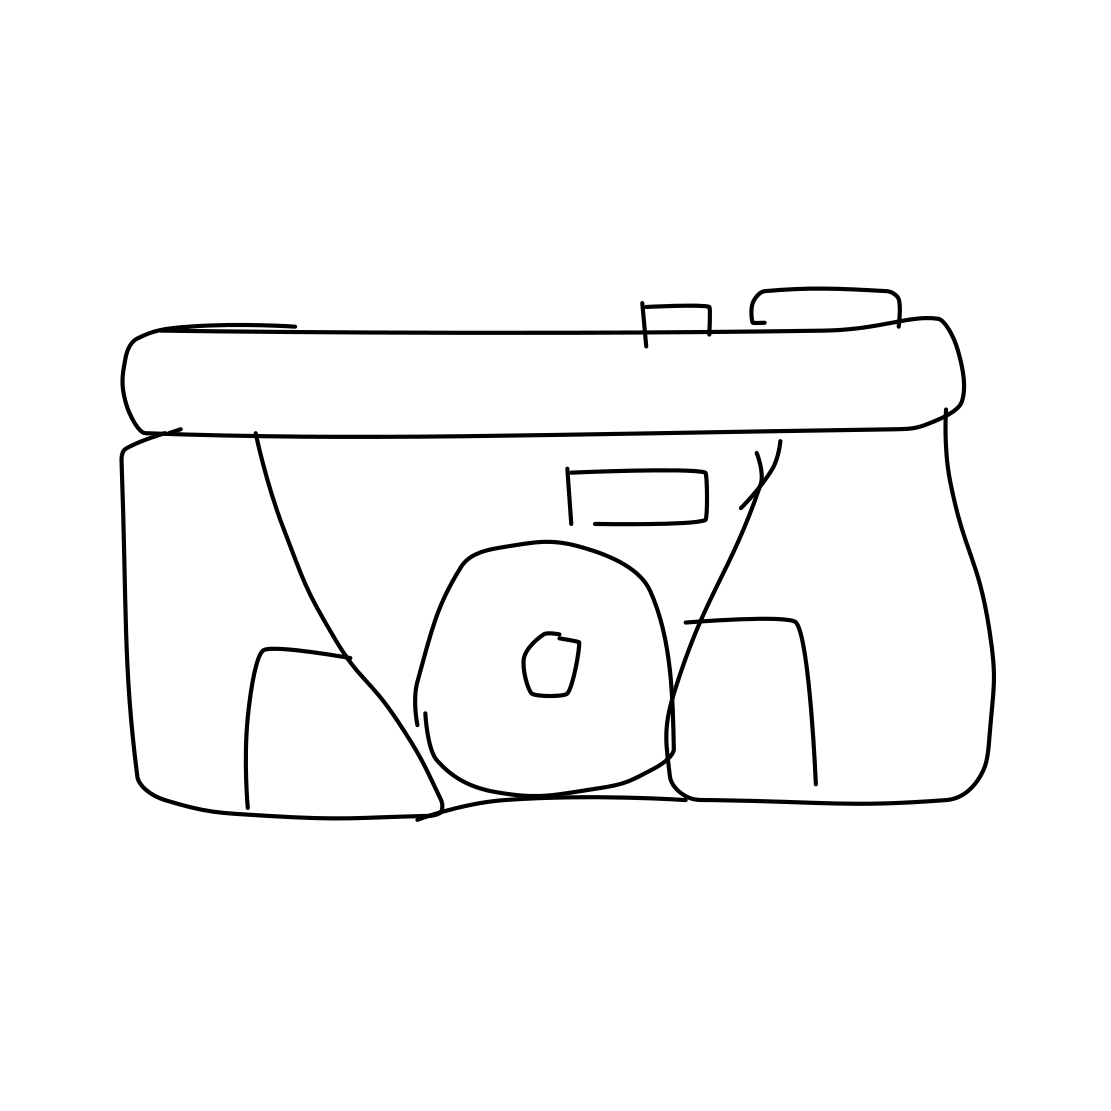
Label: camera